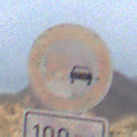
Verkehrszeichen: UeberholverbotKraftfahrzeuge
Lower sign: Entfernungsangaben1
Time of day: Midday
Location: Outdoor (Nature)
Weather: Clear
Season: NotSpecified
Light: Natural